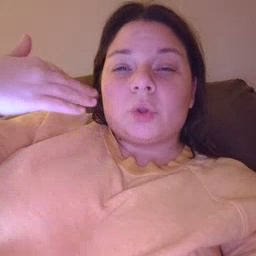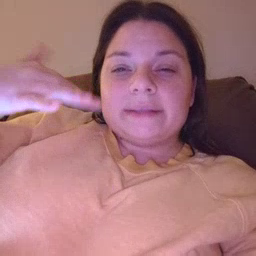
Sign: noisy